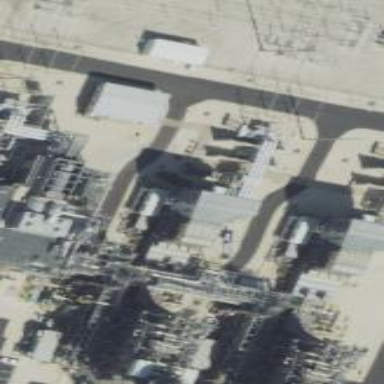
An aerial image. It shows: Gas turbine power generator.